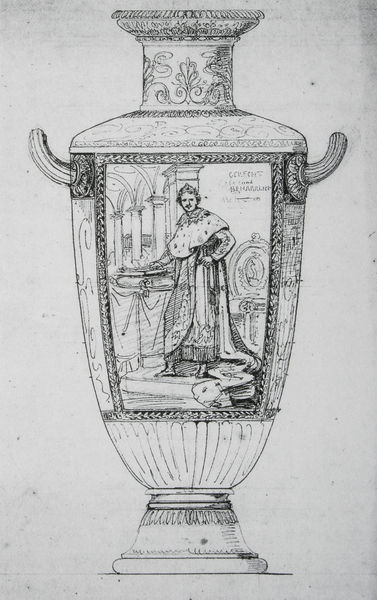
Titel: Entwurf zur Prunkvase mit Bildnis Ludwig I.
Künstler: Friedrich von Gärtner
Standort: München
Institution: Architekturmuseum der Technischen Universität
Schlagwörter: blätter, fuß, gemälde, mann, umhang, weiß, frau, grau, pfeiler, schwarz, skizze, stuhl, säulen, tisch, zeichnung, schloss, tuch, muster, ornament, architektur, hermelin, kragen, pelz, rahmen, sockel, stehen, bild, bildnis, hals, portrait, porträt, tischtuch, feld, mantel, stehend, blatt, krone, amphore, henkel, vase, füße, studie, grafik, graphik, linien, rand, kaiser, kissen, könig, thron, symmetrie, ornamente, verzierung, robe, stufe, bauch, griff, arkade, deckel, antike, porzellan, bayern, denkmal, symmetrisch, druck, illustration, bleistift, napoleon, herrscher, entwurf, rom, antik, griechisch, griechenland, gärtner, plan, tempel, pokal, vorlage, mittelfeld, ornamentik, ludwig i, einweihung, rillen, ludwig, ornat, römisch, klassisch, klassizistisch, arkeden, ludwig ii, ampore, krater, schwazr, gravuren, scharzweiss, klnig, schwaruz, neoantik, 1900, bildlich, halnkel, amfore, griechicsch